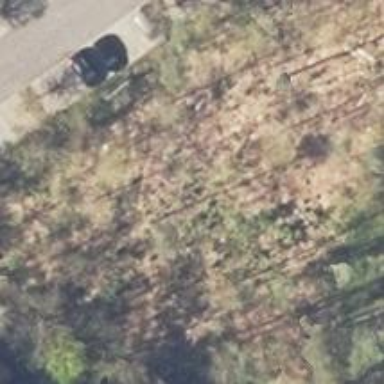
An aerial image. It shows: Forest with mix of leaf types.